Field crop: tomato
Growth stage: 2
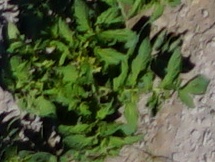
Species: tomato